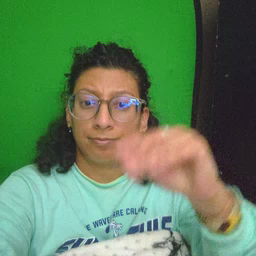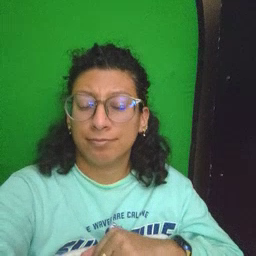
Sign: yourself